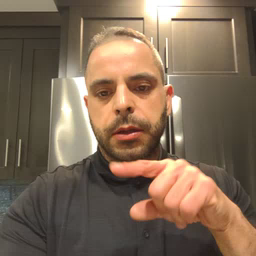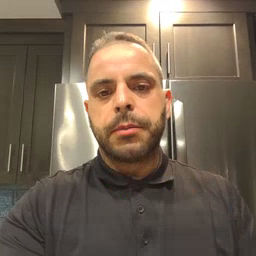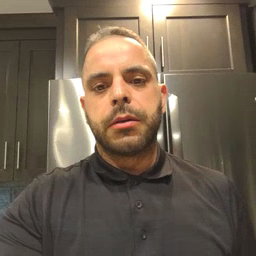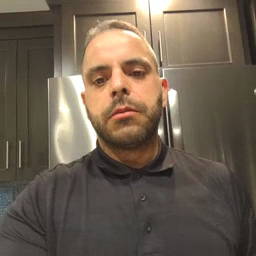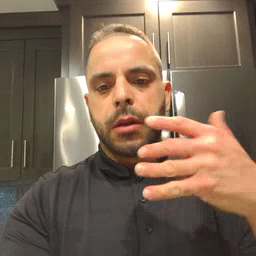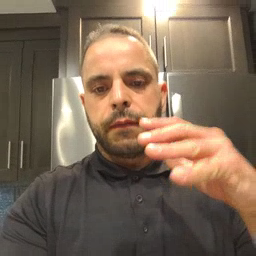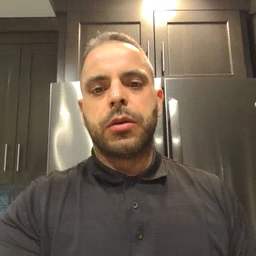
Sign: after